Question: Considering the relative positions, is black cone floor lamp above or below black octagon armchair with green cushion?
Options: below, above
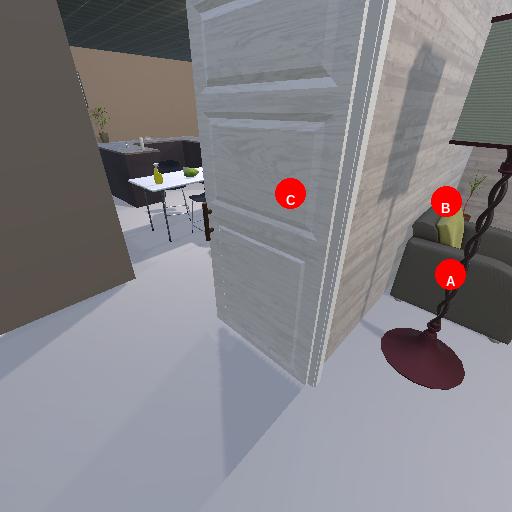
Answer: below